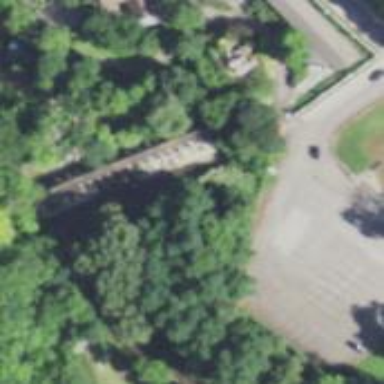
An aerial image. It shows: Miniature railway bridge.